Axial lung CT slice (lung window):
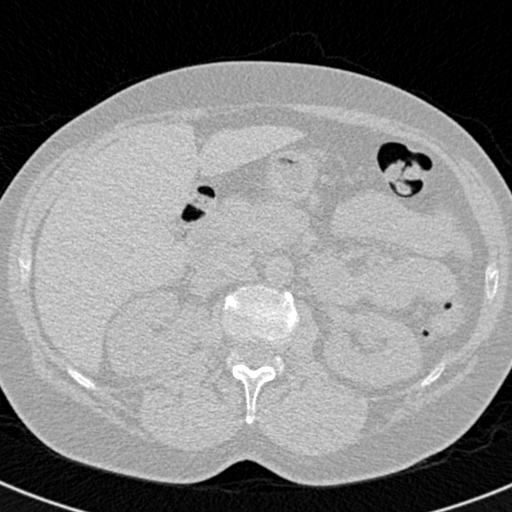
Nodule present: no